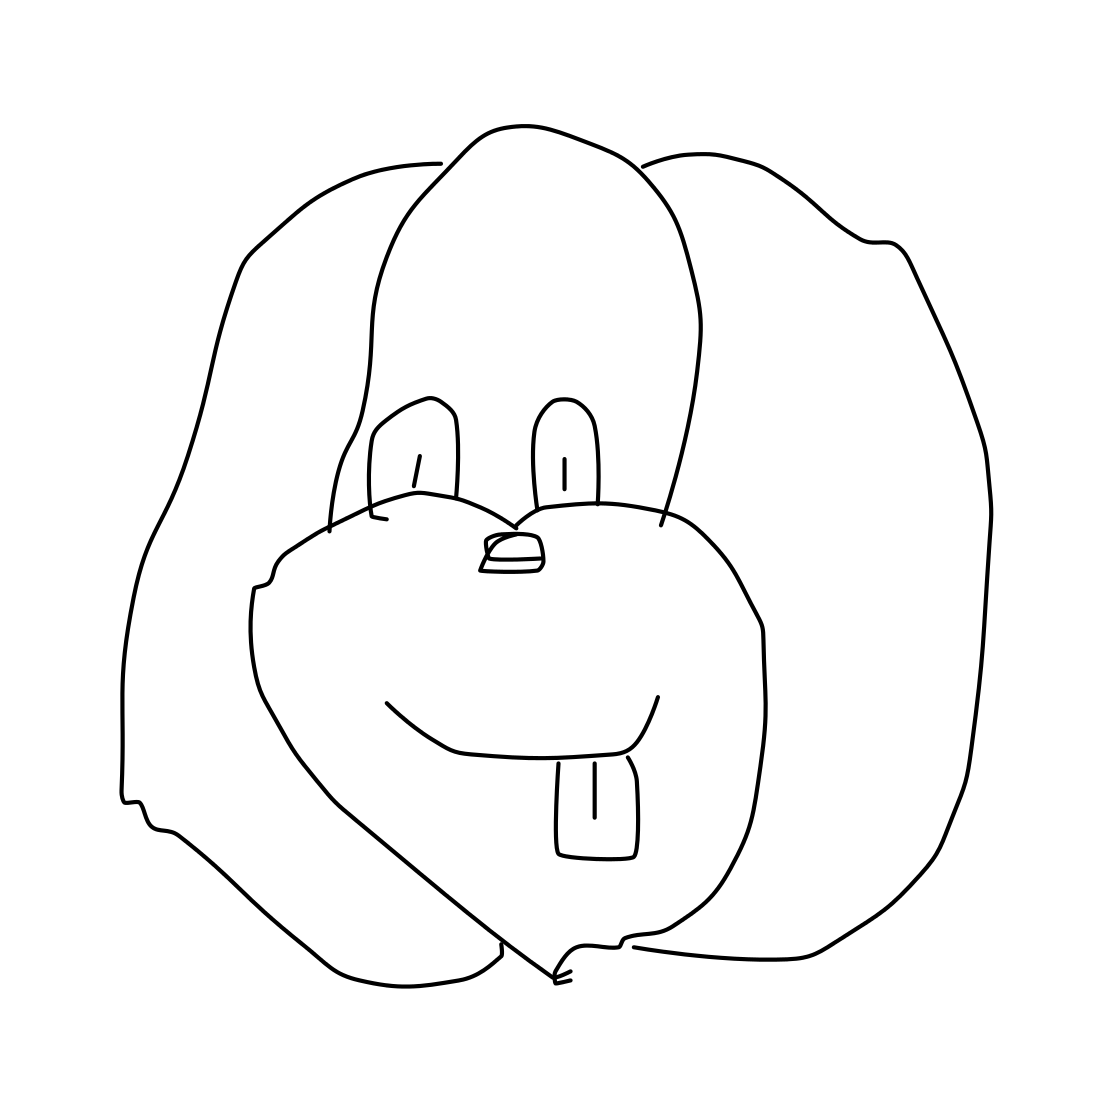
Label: dog